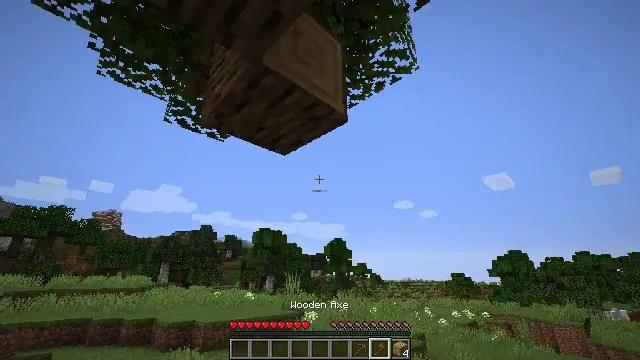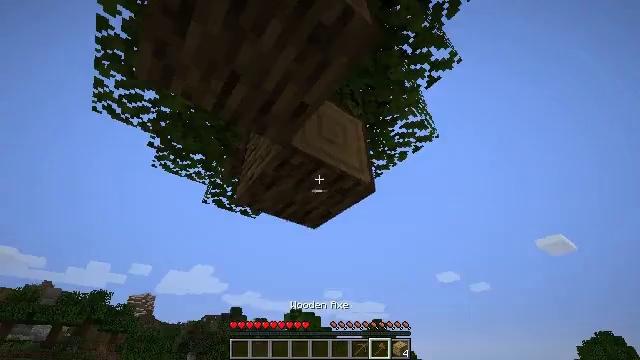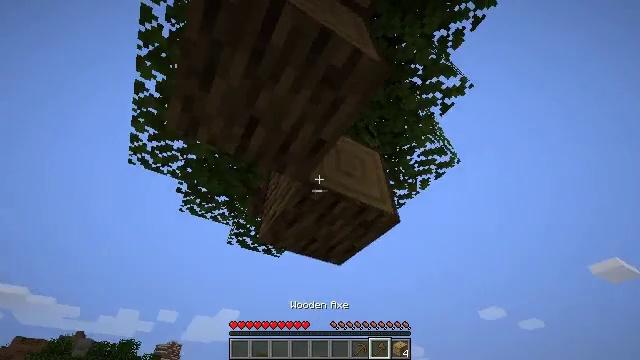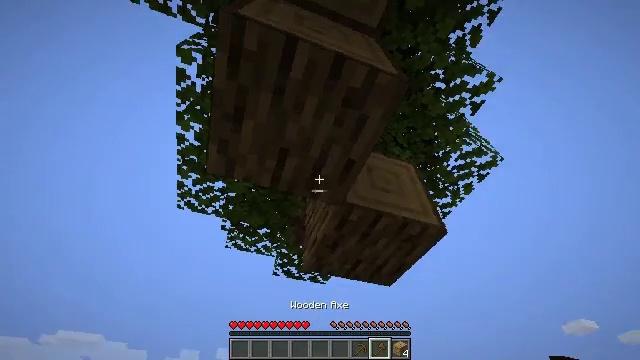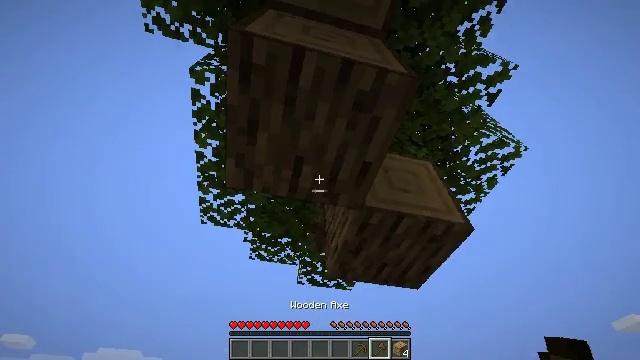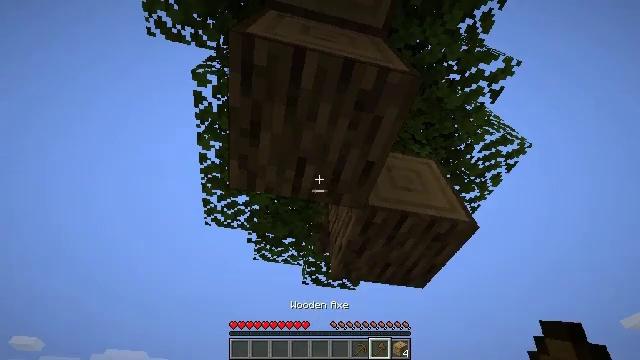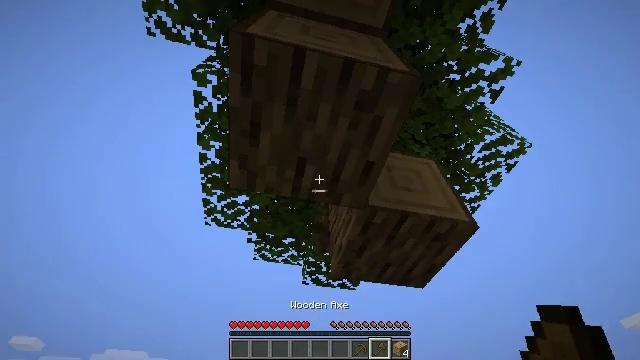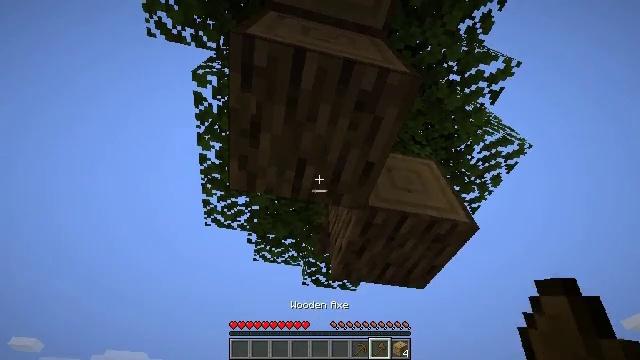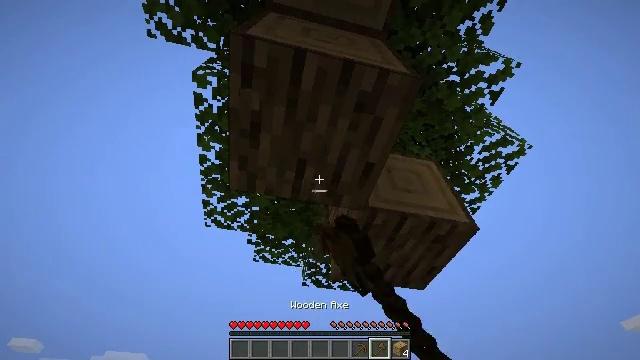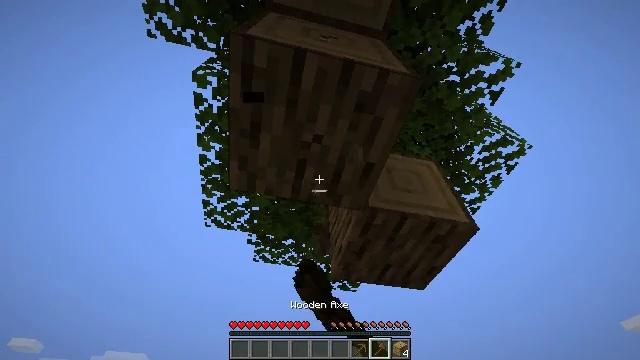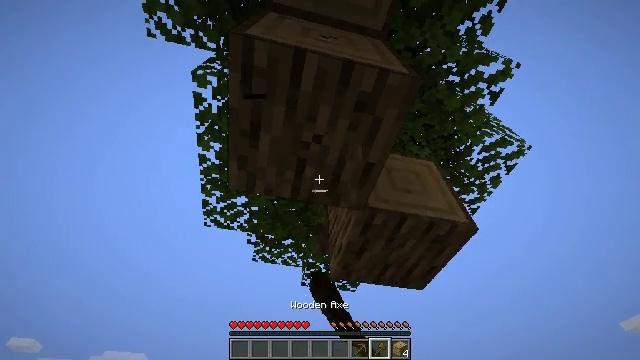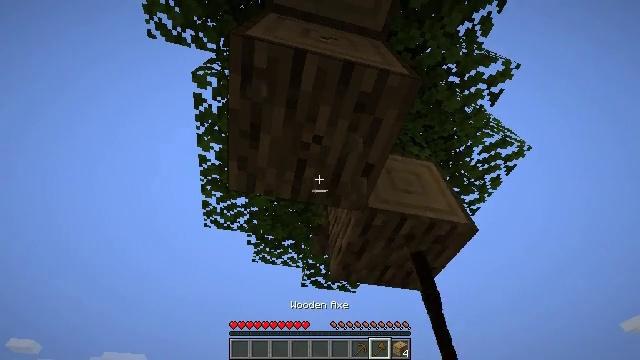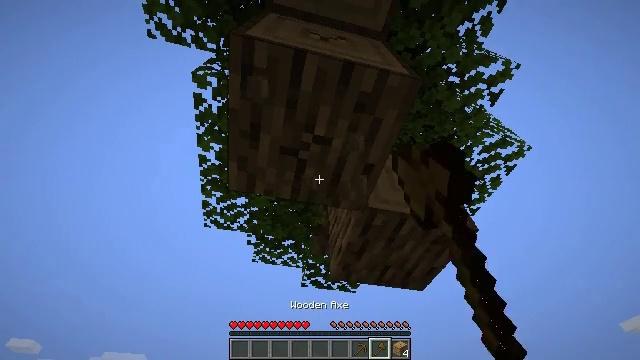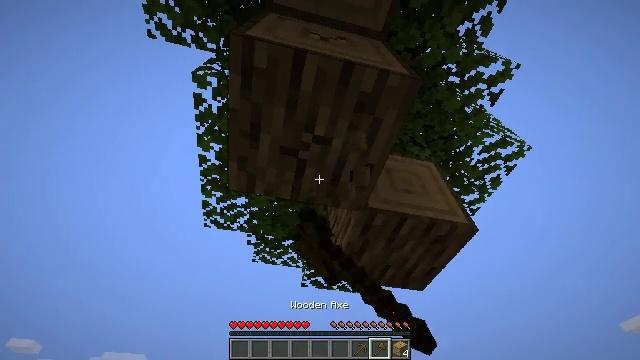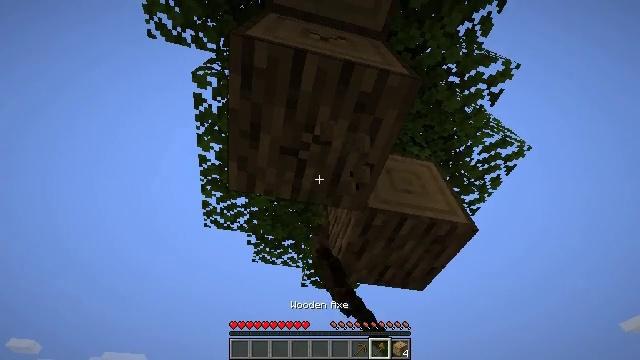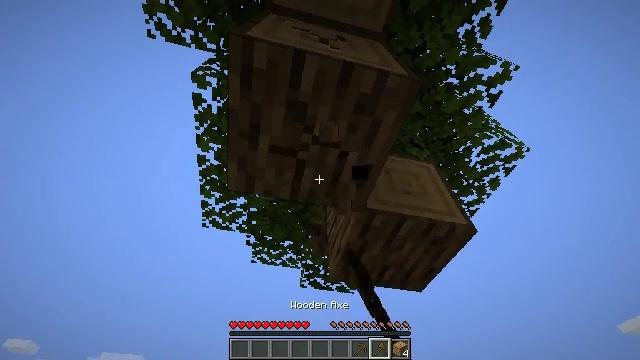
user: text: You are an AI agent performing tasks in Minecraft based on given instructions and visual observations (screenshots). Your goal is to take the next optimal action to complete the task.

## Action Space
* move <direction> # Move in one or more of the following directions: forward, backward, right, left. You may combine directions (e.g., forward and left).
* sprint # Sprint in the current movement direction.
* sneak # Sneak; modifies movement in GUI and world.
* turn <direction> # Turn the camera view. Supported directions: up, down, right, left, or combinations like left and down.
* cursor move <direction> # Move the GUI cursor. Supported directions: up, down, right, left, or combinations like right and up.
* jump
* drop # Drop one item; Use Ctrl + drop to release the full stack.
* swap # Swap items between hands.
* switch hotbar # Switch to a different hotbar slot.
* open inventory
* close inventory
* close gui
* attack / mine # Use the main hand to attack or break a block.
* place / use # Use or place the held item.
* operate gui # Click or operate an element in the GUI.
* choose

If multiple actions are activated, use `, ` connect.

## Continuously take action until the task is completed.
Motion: motion action
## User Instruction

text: Mine the oak log.
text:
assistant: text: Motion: turn left and up
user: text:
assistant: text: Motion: turn left and up
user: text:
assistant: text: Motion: turn left and up
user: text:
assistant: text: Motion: turn left and up
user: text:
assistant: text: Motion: turn left
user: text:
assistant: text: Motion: no_op
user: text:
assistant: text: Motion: attack / mine
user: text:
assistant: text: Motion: attack / mine
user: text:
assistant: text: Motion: attack / mine
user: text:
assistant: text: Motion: attack / mine
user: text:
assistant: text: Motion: attack / mine
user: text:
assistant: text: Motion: attack / mine
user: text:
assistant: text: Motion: attack / mine
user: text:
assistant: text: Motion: attack / mine
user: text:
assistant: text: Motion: attack / mine
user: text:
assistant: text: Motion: attack / mine
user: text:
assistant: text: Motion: attack / mine
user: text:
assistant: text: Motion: attack / mine
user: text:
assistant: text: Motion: attack / mine
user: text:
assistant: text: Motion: attack / mine
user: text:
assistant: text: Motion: attack / mine
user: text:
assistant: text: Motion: attack / mine
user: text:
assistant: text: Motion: attack / mine
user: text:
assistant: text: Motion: attack / mine
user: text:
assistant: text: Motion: attack / mine
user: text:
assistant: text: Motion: attack / mine
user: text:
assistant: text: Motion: attack / mine
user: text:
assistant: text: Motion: attack / mine
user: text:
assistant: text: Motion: attack / mine
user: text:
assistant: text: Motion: attack / mine